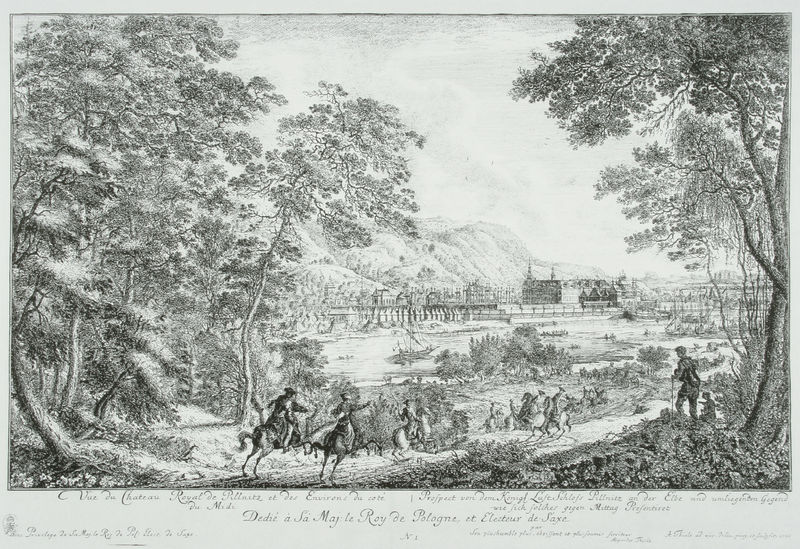
Titel: Schloss Pillnitz mit Umgebung
Künstler: Johann Alexander Thiele
Standort: Dresden
Institution: Staatliche Kunstsammlungen, Kupferstich-Kabinett
Schlagwörter: baum, berg, himmel, laub, mann, wasser, weiß, wolken, bäume, fluss, landschaft, menschen, see, stadt, frankreich, grau, hintergrund, hut, hüte, männer, schwarz, zeichnung, ausblick, blick, gebäude, haus, hund, schloss, tiere, weg, wiese, leute, rahmen, bild, ferne, horizont, häuser, hügel, natur, stamm, weite, büsche, gebüsch, kirche, kind, wald, boot, pferd, pferde, reiter, stock, ausritt, ritt, schiff, schiffe, schrift, papier, ort, vedute, stab, zuschauer, mast, segelschiff, gepäck, berge, gebirge, dorf, mauer, grafik, graphik, könig, soldaten, inschrift, junge, kloster, türme, dom, druck, druckgraphik, radierung, stich, text, dreispitz, jagd, schimmel, jäger, wanderer, viadukt, gallopp, rucksack, turmspitzen, kupferstich, hirte, wegesrand, galopp, august, chateau, repoussoir, menschne, elbe, klosteranlage, sachsen, galoppieren, august der starke, pillnitz, um 1800, polen, abene, junte